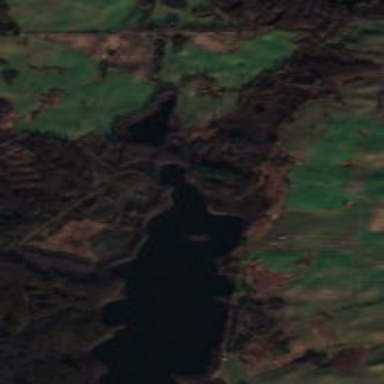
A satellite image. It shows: Lake with natural water.